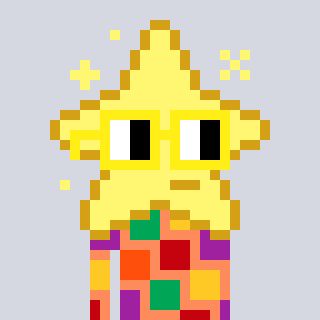
a pixel art character with square yellow glasses, a star-shaped head and a peachy-colored body on a cool background